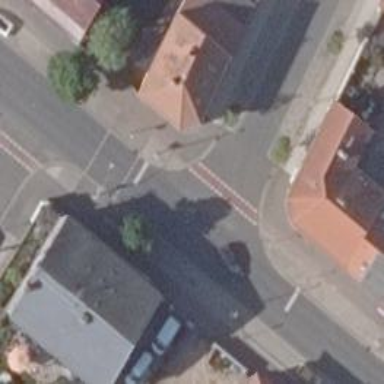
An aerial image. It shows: Road with "give way" sign.